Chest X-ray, AP view. Patient: 62 years old, sex M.
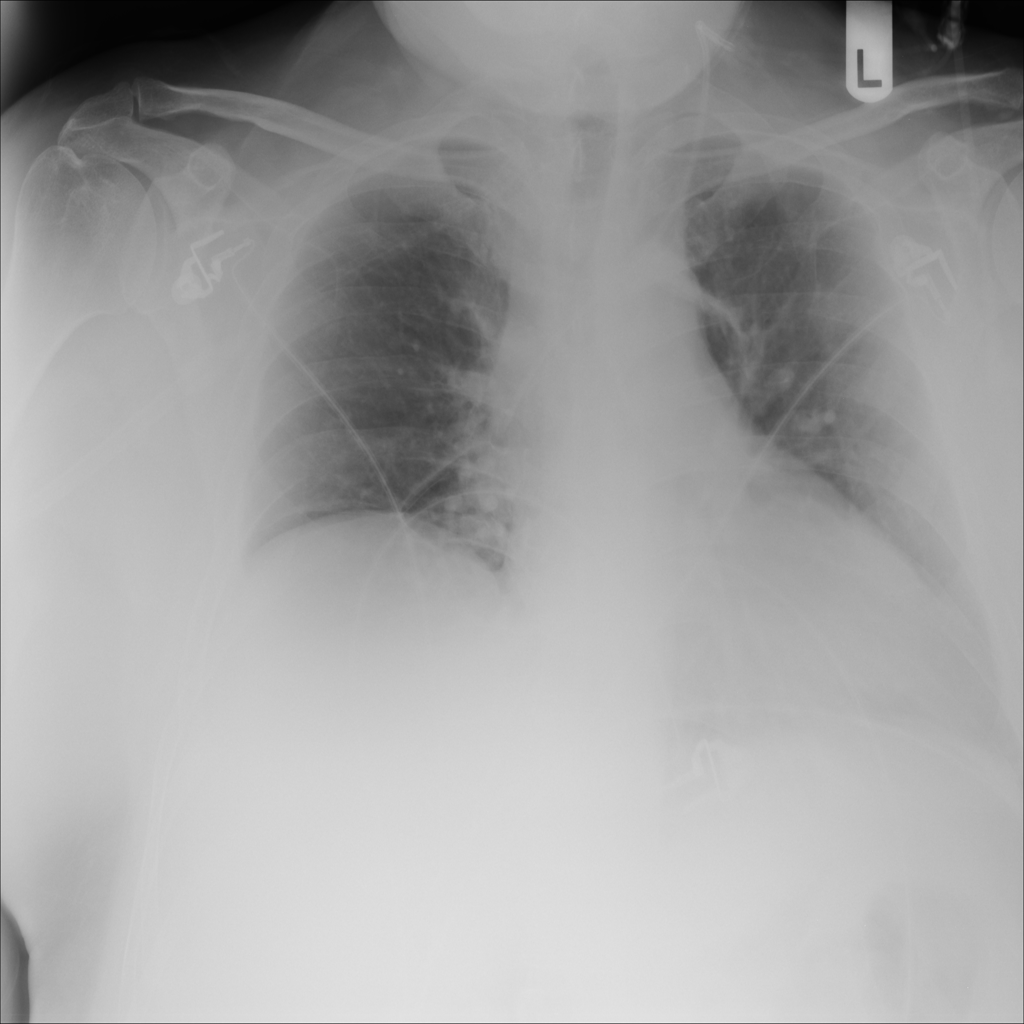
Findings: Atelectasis